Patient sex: M
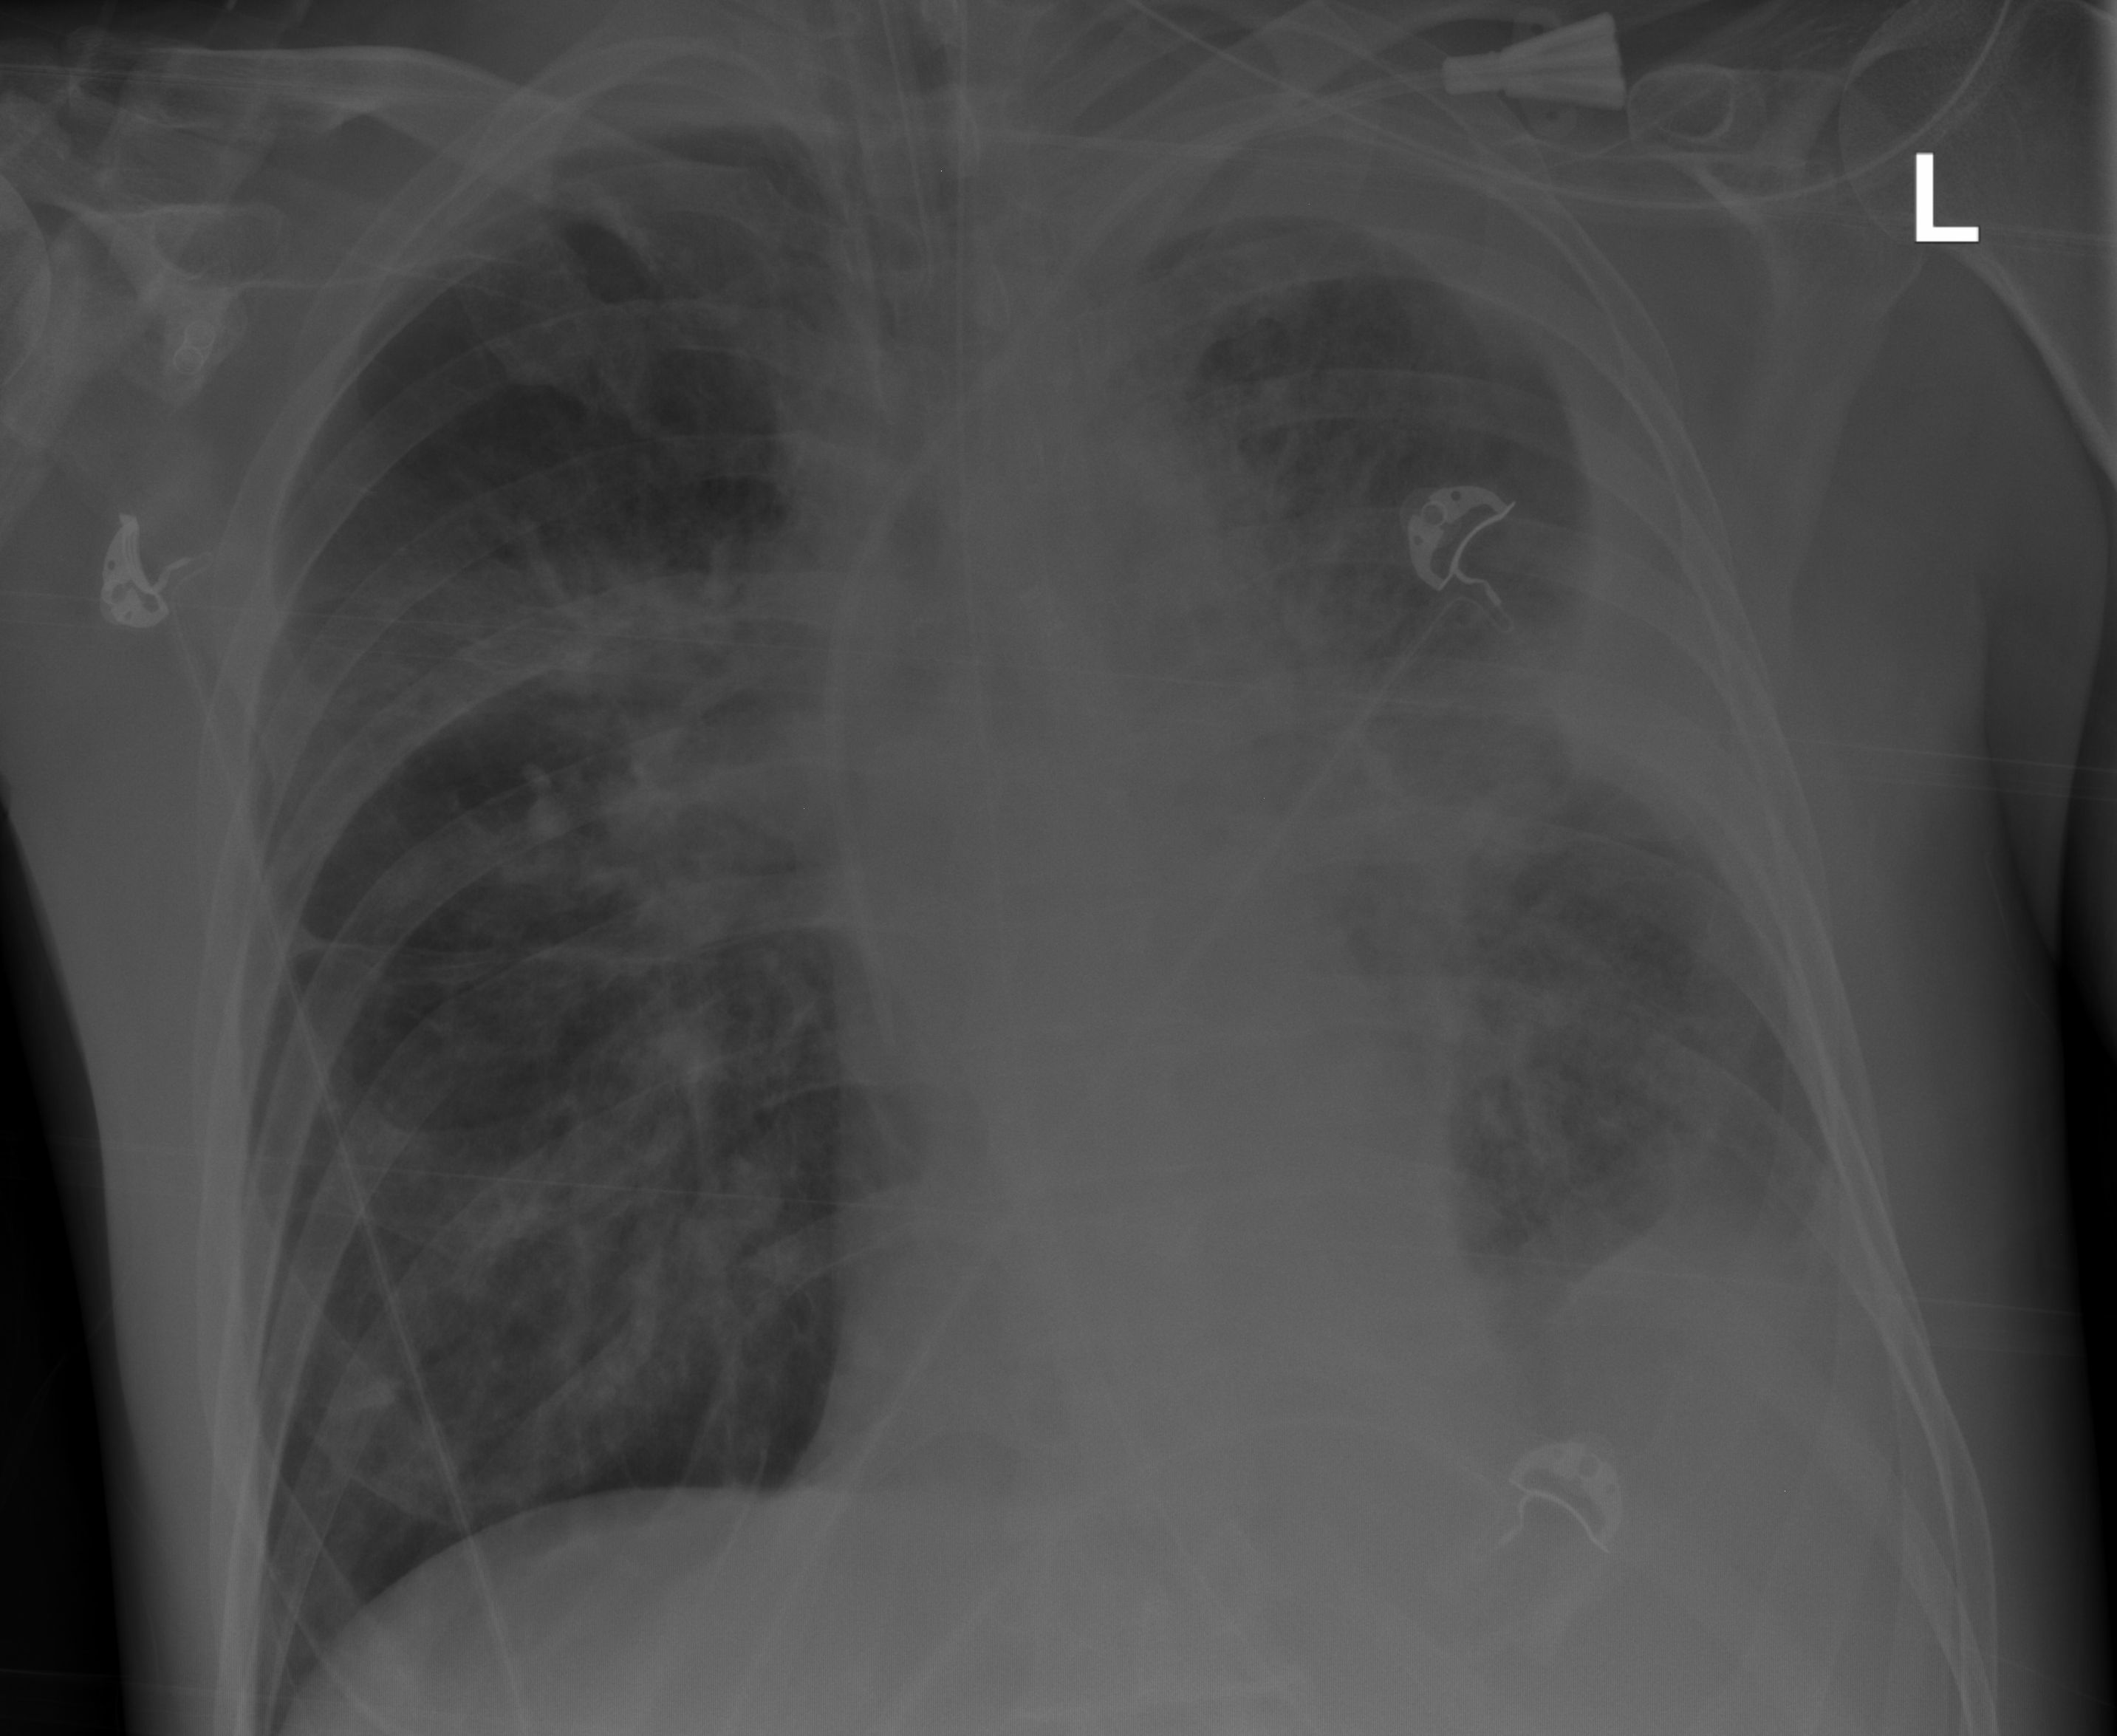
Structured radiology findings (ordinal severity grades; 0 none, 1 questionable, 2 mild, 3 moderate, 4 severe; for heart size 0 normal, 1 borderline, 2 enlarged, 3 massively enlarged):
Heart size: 0
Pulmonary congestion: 2
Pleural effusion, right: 2
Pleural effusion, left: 2
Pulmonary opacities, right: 2
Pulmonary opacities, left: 2
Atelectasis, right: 0
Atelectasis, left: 2